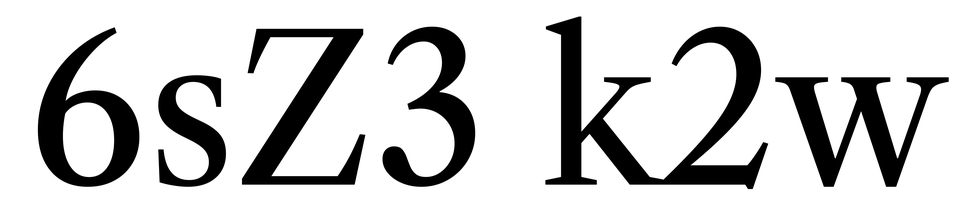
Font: LibreCaslonText_Regular